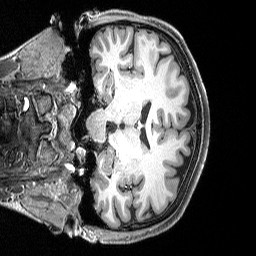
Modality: T1w
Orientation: coronal
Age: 43
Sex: female
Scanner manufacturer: siemens
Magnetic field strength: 3 T
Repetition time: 2.3 s
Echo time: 0.00298 s